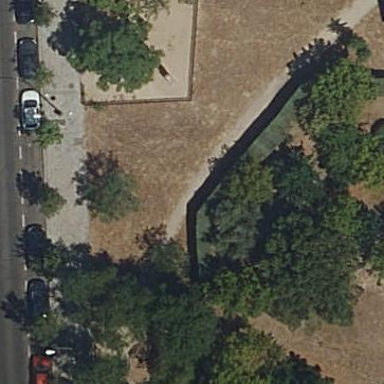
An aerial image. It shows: Park.